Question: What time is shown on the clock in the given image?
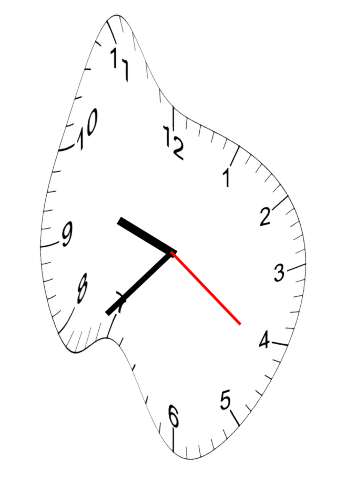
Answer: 09:37:21